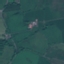
Land use / land cover: Pasture